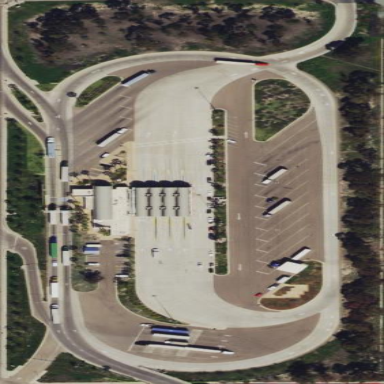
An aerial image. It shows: Commercial area with vehicle inspection amenity.